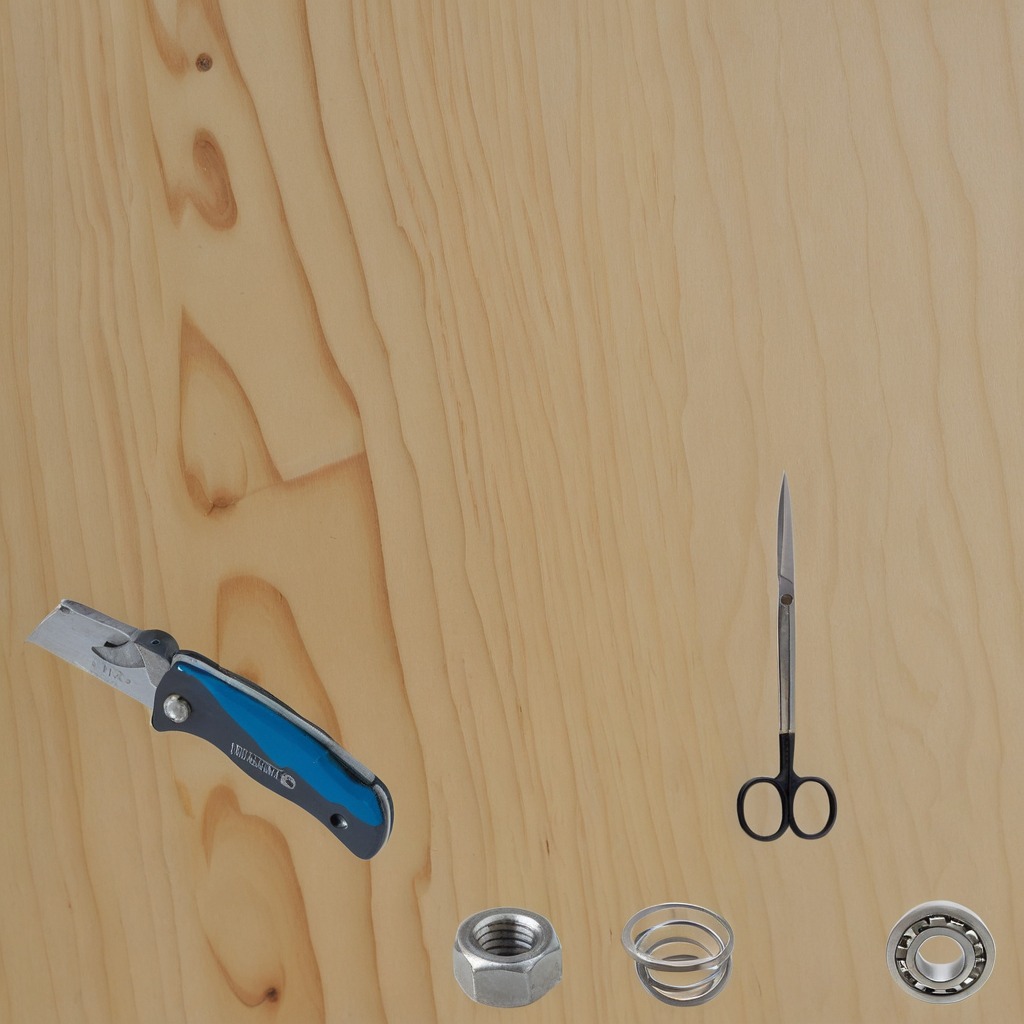
A ball bearing, a knife, a spring, a nut, and scissors are lying on the plywood surface in the workshop.